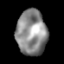
Tissue: lung
Cell type: Others
Senescence score: 0.1755
Nuclear area (px): 1342
Mean DAPI intensity: 139.491